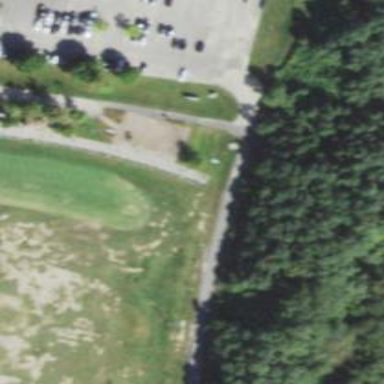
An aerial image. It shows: Pathway for golfing.